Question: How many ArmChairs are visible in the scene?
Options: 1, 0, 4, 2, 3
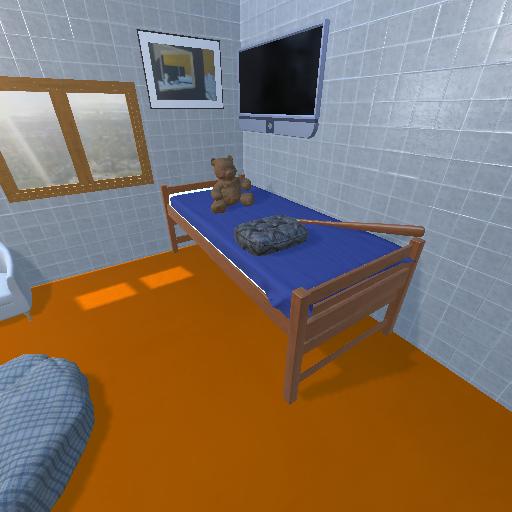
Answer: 1